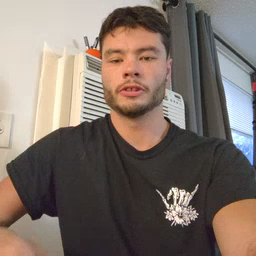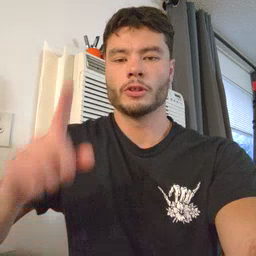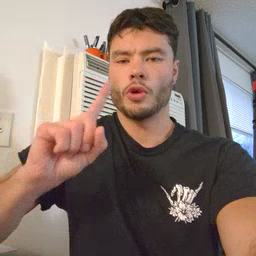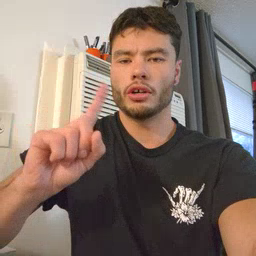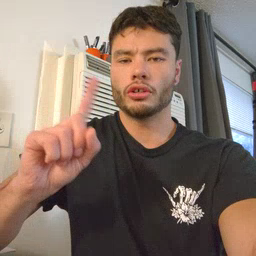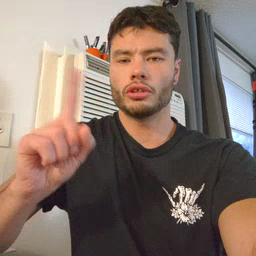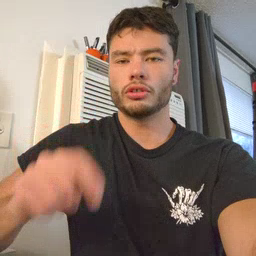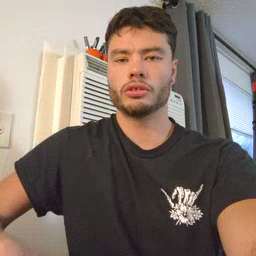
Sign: where